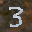
Label: 3